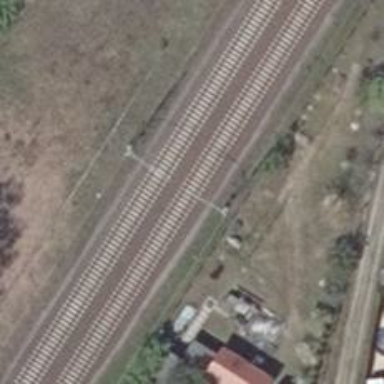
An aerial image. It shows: Milestone along the railway track with catenary mast.